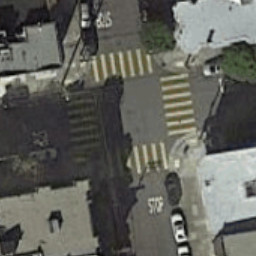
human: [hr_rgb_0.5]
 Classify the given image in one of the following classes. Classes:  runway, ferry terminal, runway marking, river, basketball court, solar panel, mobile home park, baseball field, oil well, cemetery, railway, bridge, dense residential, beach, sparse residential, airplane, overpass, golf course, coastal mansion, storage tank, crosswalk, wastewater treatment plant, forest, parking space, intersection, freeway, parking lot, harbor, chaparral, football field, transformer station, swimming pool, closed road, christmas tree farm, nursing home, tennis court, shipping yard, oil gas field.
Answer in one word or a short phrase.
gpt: crosswalk